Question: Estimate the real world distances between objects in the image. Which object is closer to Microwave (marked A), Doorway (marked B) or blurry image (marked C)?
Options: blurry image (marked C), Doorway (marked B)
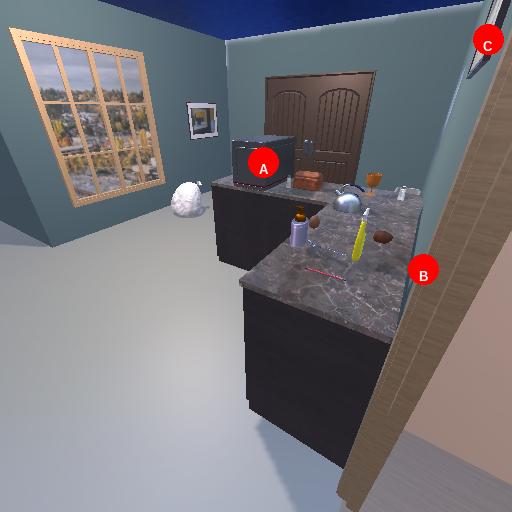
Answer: blurry image (marked C)